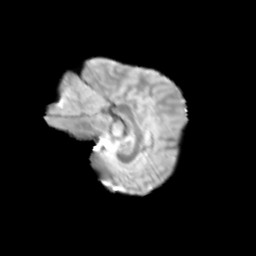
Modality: T2w
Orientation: sagittal
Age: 11
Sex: female
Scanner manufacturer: siemens
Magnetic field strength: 3 T
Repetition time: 3.8 s
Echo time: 0.07 s